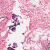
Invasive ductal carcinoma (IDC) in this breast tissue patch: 0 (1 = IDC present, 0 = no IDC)